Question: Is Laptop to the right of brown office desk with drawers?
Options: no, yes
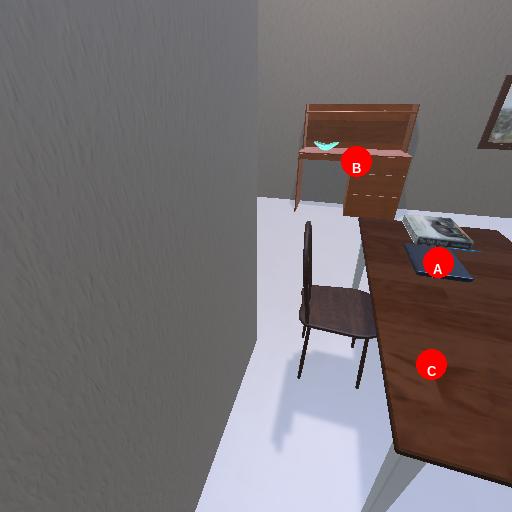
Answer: no